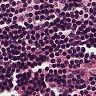
Metastatic tissue present: no